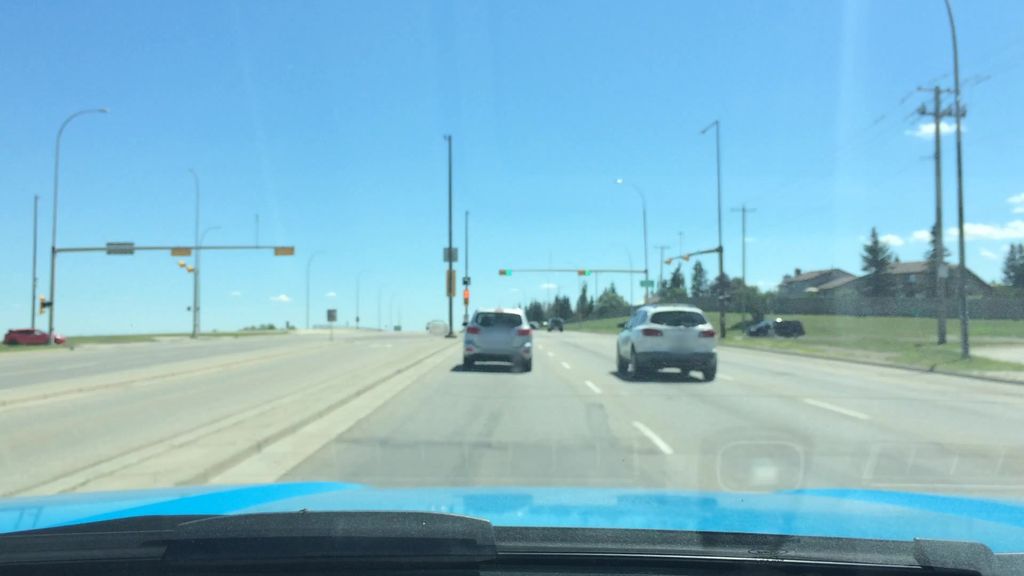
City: calgary